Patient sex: M
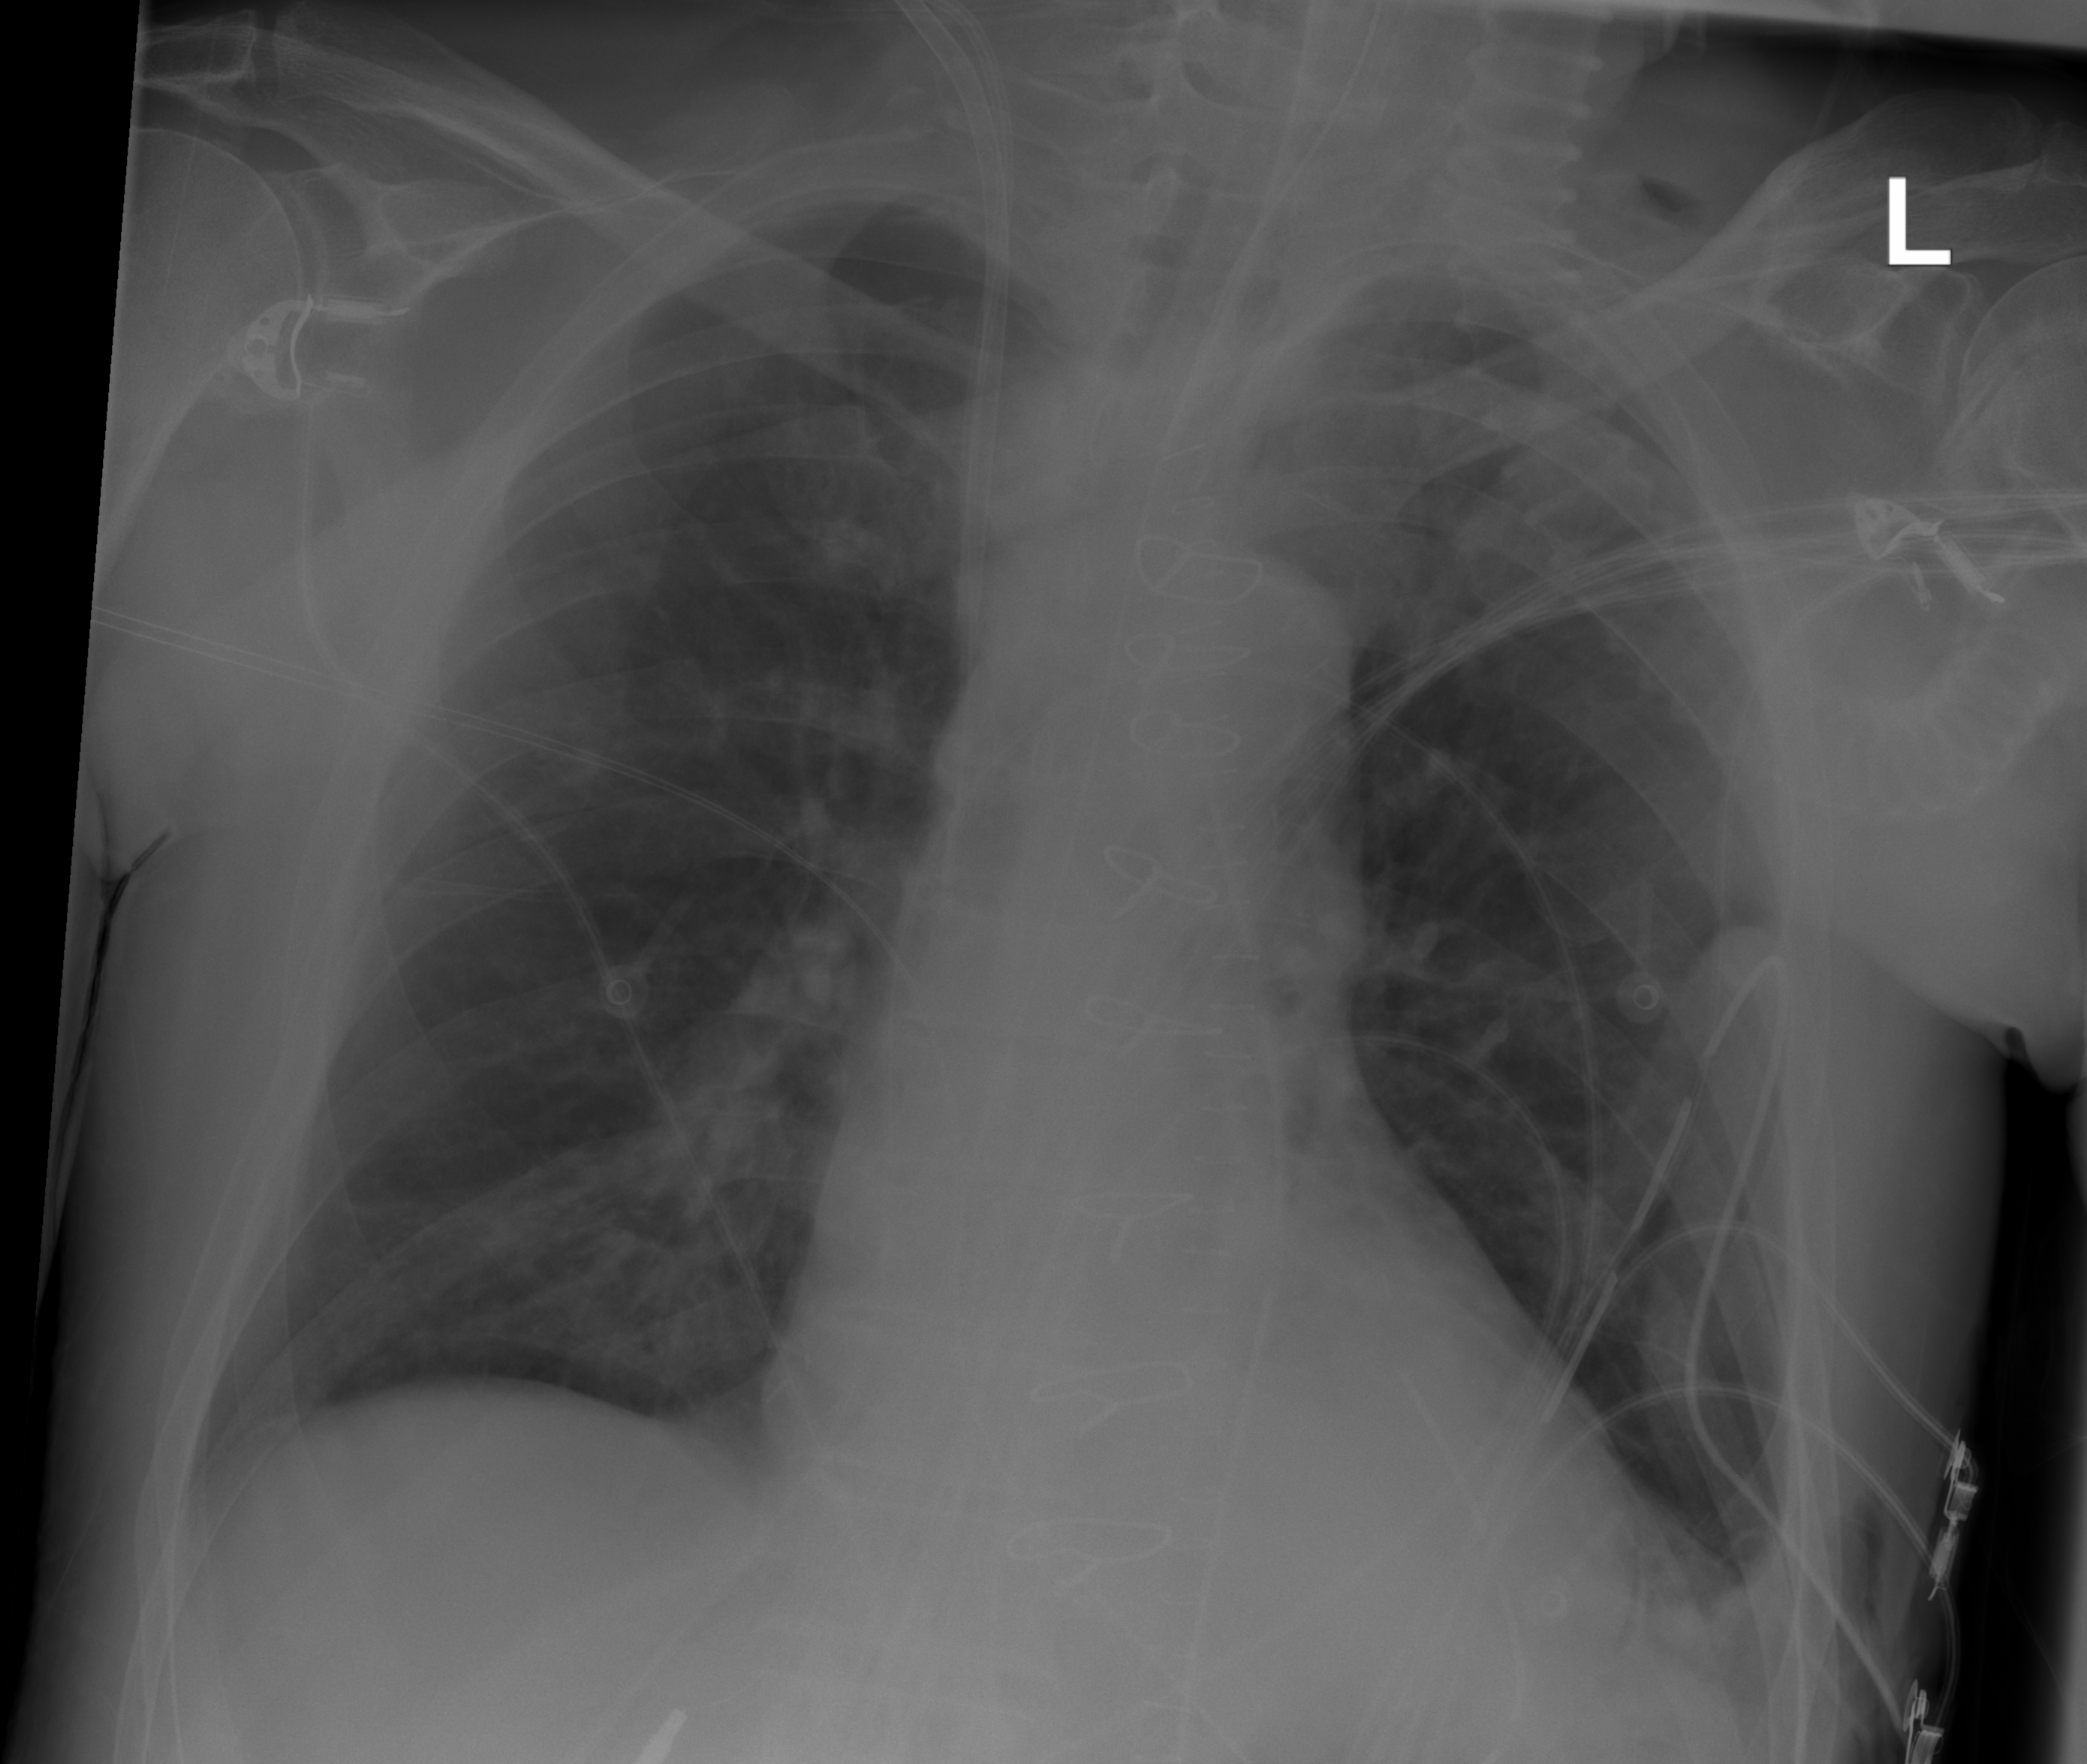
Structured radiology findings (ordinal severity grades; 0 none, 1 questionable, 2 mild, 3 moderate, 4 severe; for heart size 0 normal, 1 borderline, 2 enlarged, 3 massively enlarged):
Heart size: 0
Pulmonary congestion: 2
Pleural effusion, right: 0
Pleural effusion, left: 0
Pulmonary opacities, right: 0
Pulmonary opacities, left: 0
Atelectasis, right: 0
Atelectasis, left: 0